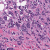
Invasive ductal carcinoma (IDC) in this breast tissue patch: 1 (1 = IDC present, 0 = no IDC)